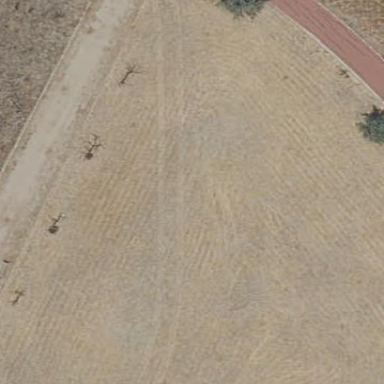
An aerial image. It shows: Fenced dog park area for leisure land.